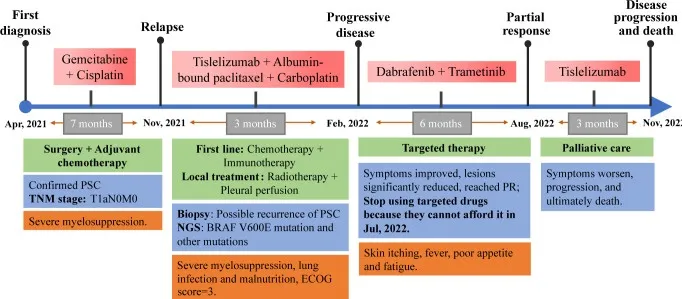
Complete diagnosis and treatment of this PSC patient. This patient with PSC had a rapid relapse following surgery and adjuvant chemotherapy in the early stages of the disease. NGS suggested that he had a BRAFV600E mutation, but he refused targeted therapy for financial reasons, so chemotherapy combined with immunotherapy was used. However, the disease progressed rapidly, and the patient's general condition deteriorated sharply. Desperate, the patient tried targeted therapy, achieved remission and six months of PFS. But he stopped taking targeted drugs for financial reasons, the disease progressed and eventually died. Due to the need for text editing, the time axis in the image is not proportional to the length of time.
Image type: chart (chart)